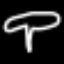
Label: mushroom